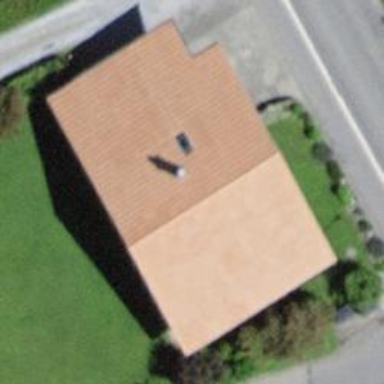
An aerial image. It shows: Residential building.